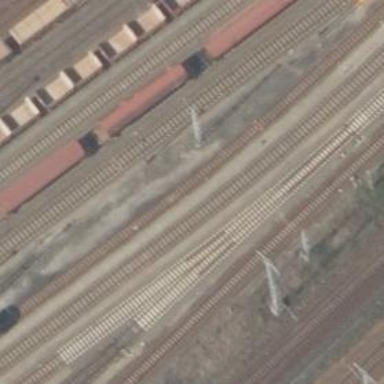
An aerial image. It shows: Railway siding for service.